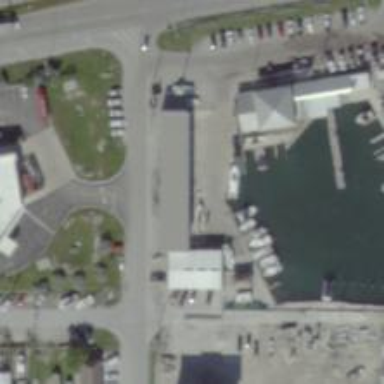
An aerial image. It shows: Slipway on leisure land.